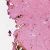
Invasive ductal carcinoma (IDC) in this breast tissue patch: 0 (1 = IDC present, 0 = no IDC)